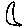
Label: moon